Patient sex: F
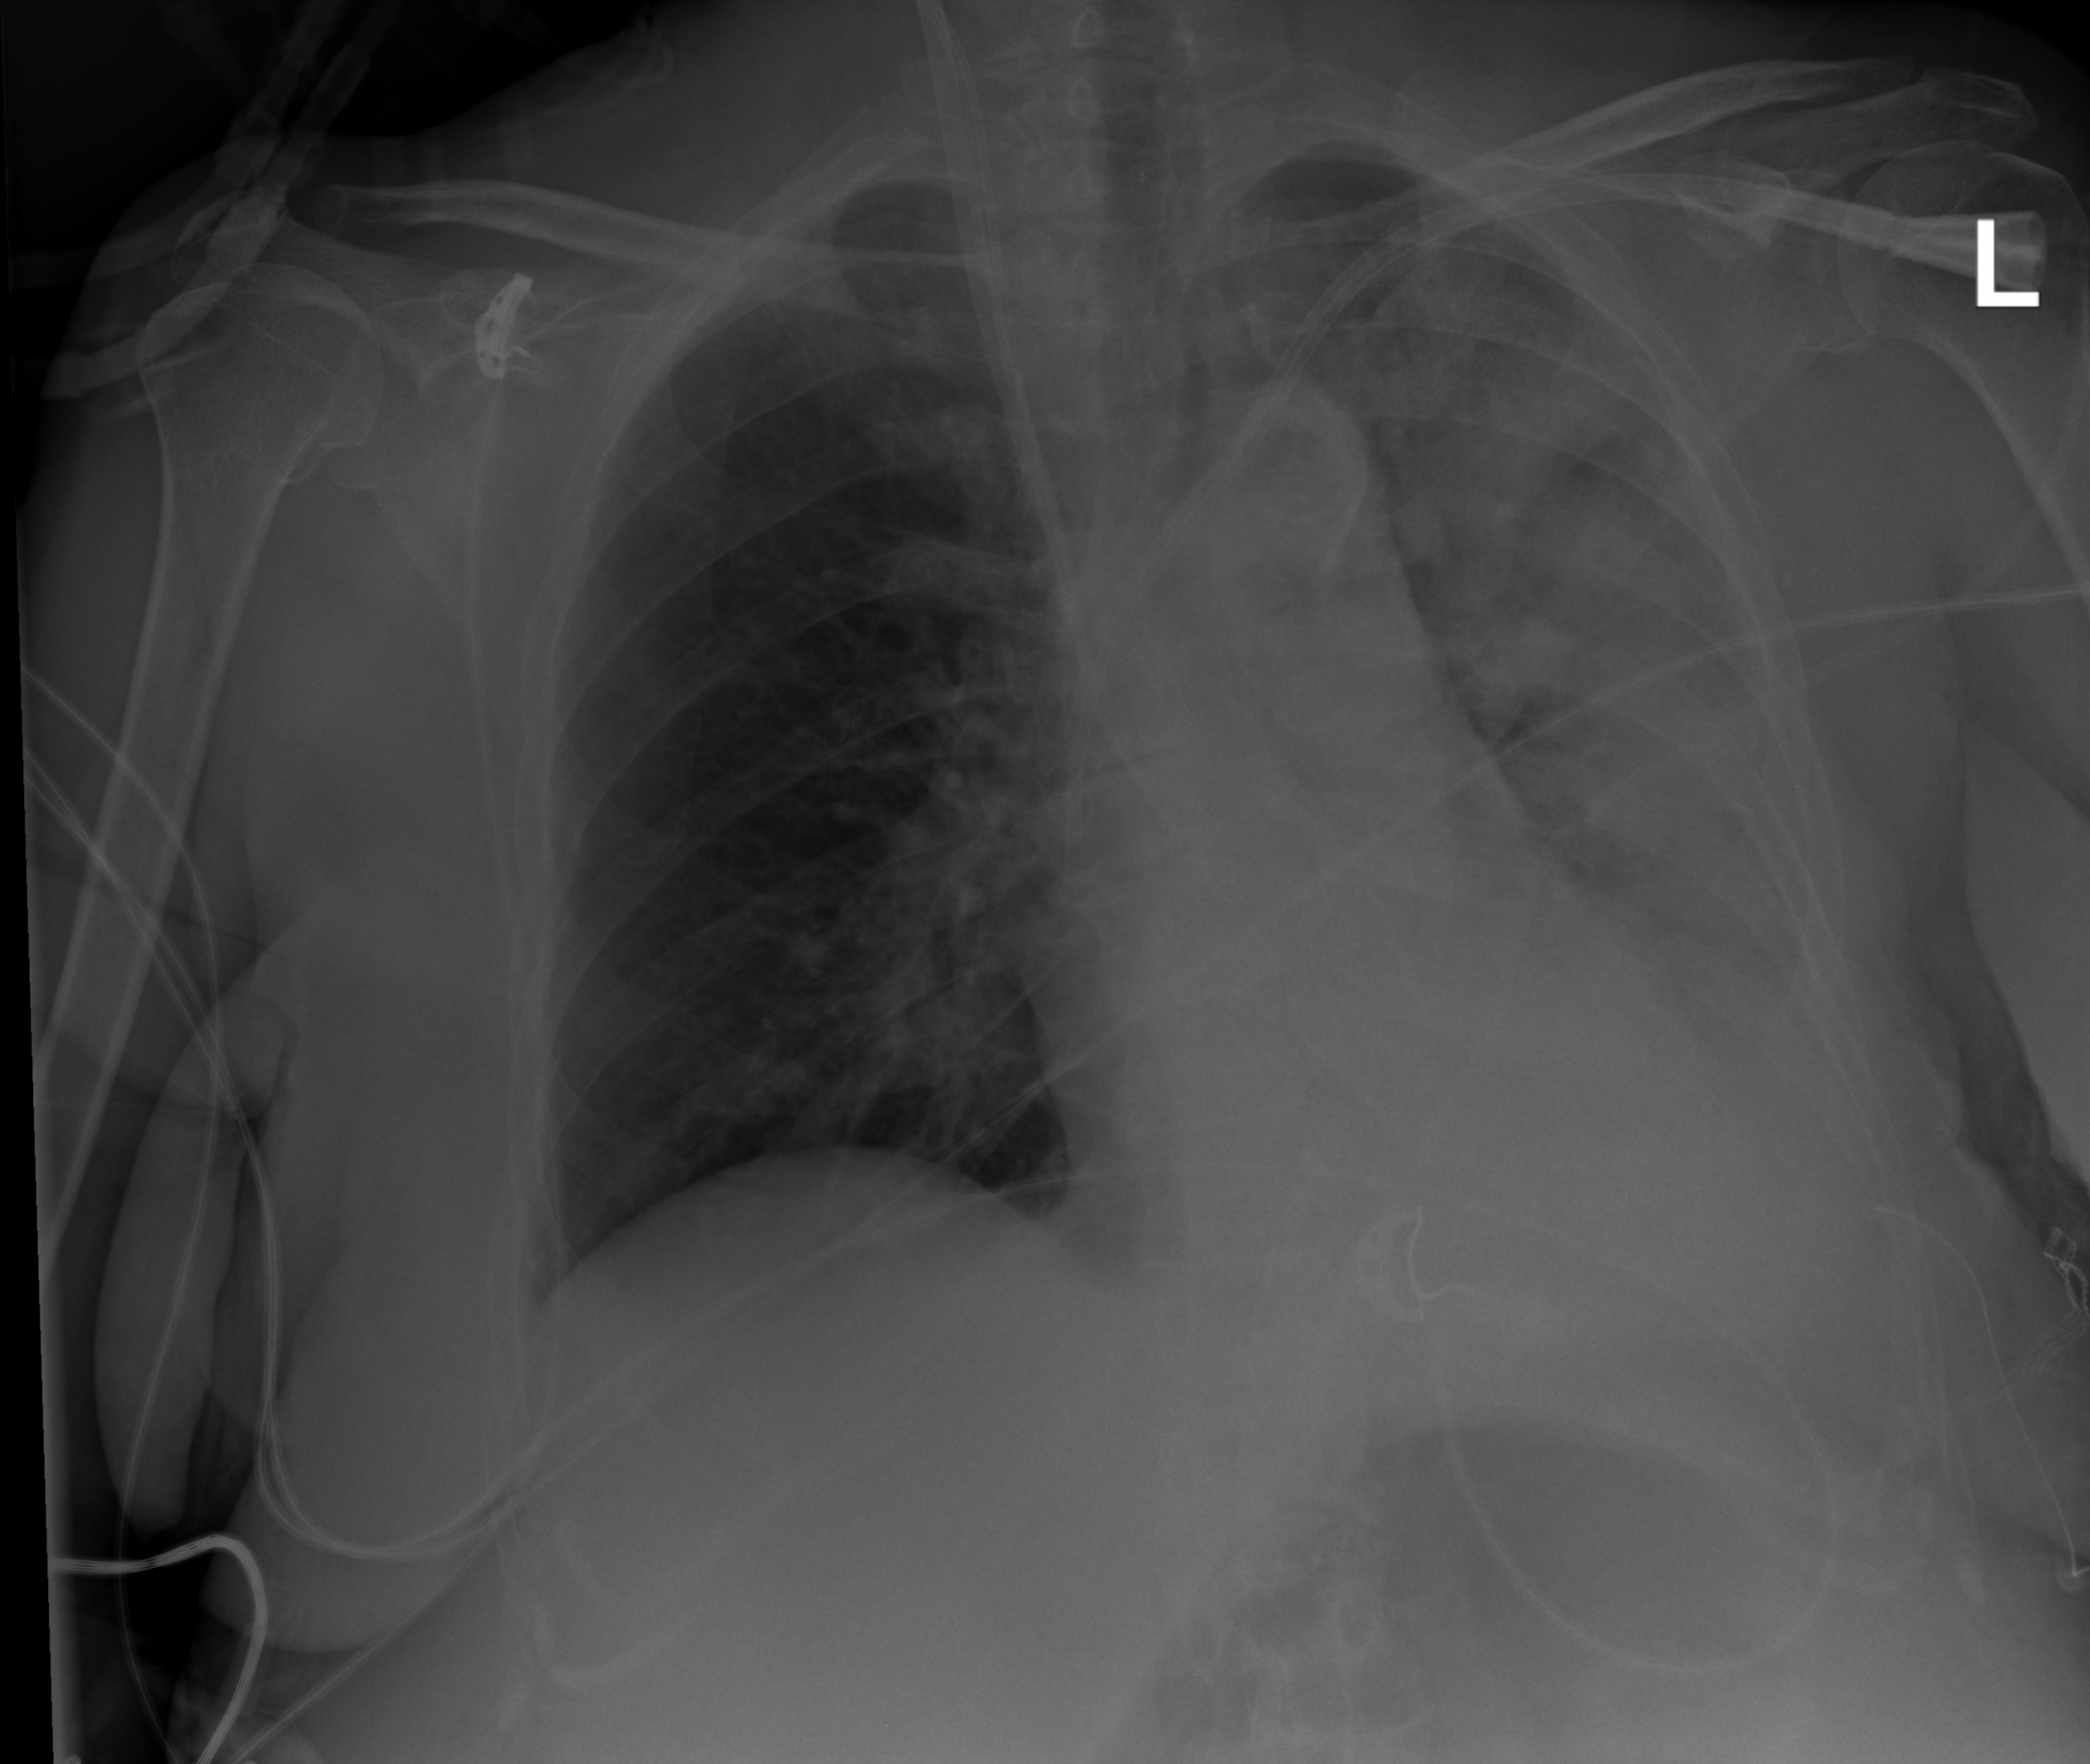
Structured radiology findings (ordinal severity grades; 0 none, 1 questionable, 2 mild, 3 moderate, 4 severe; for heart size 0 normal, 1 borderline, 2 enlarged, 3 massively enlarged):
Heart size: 0
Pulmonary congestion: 0
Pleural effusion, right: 0
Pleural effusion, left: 3
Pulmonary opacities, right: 0
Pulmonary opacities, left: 1
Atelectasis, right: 0
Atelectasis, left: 4